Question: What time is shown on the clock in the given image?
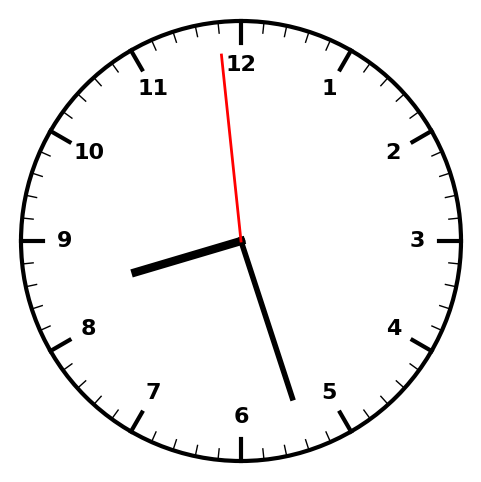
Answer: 08:26:59